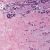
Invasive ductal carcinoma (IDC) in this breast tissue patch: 1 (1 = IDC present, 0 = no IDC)